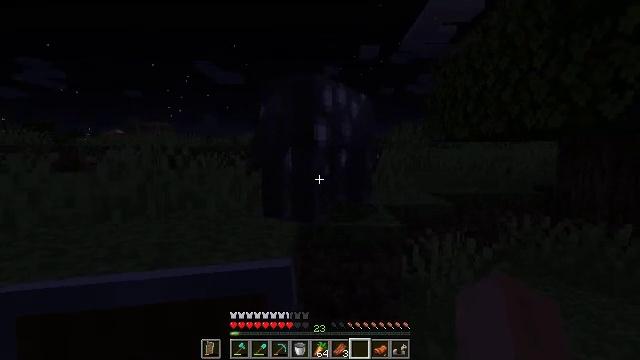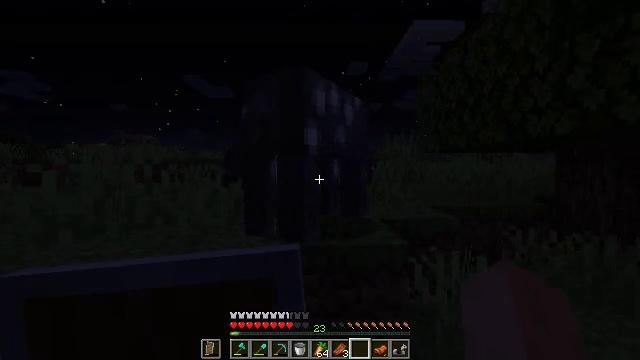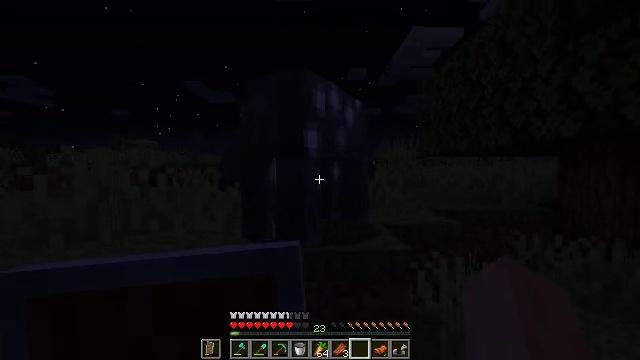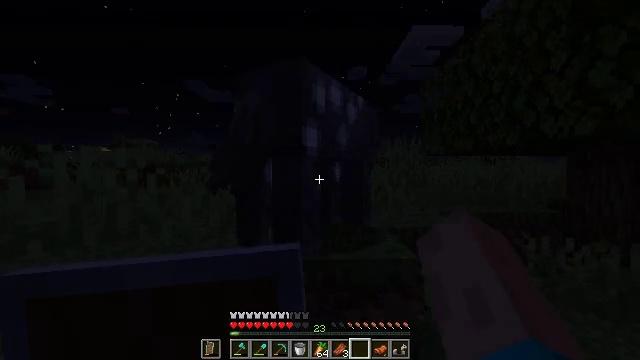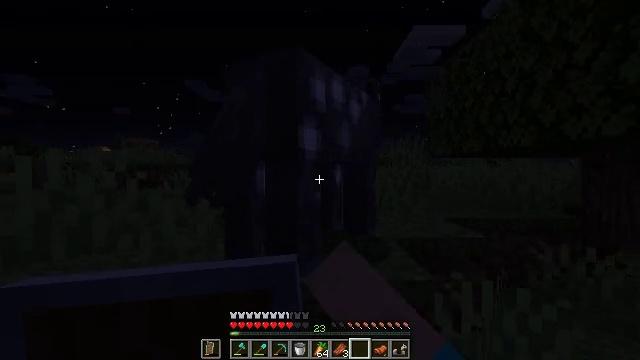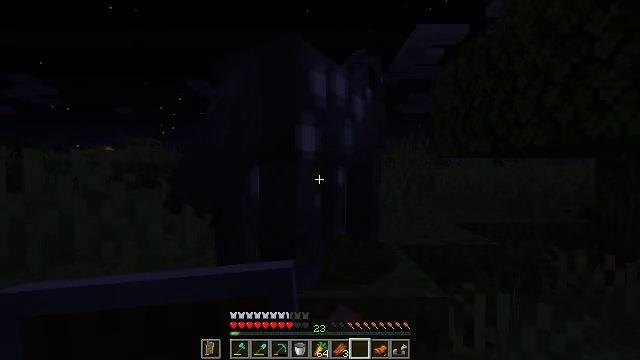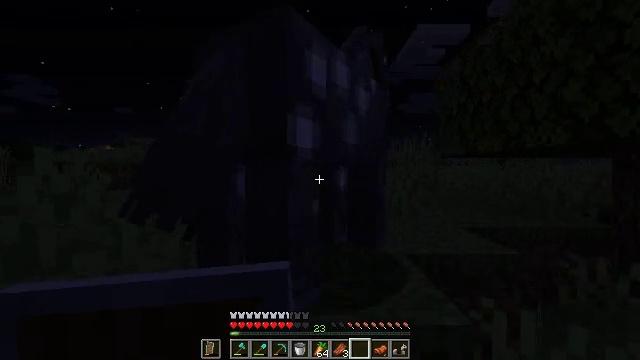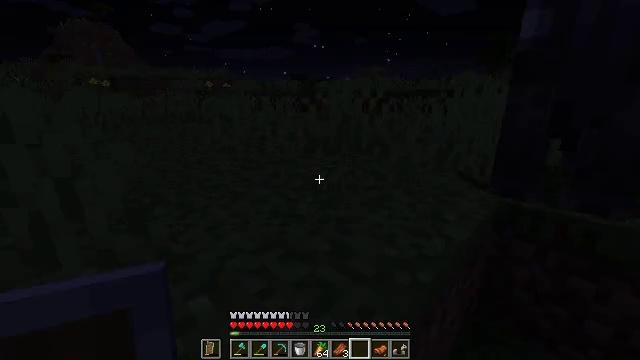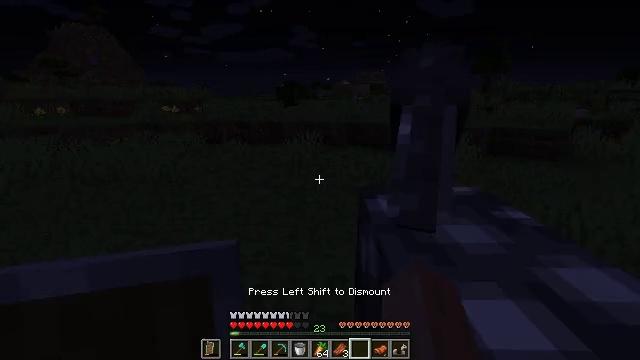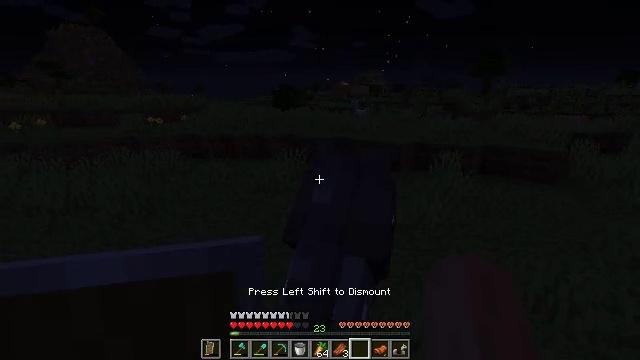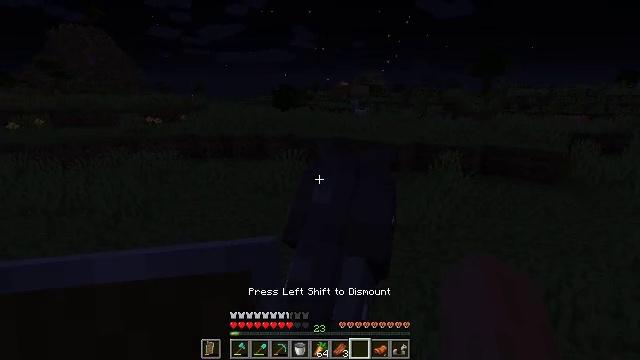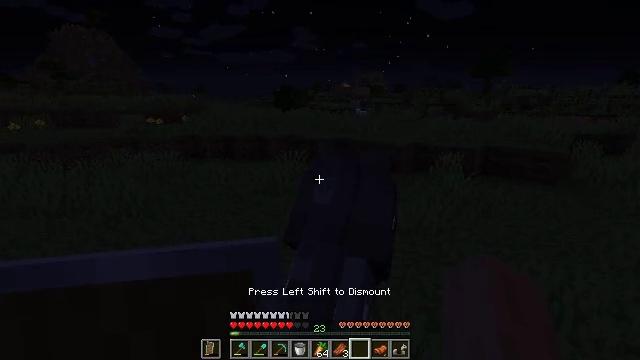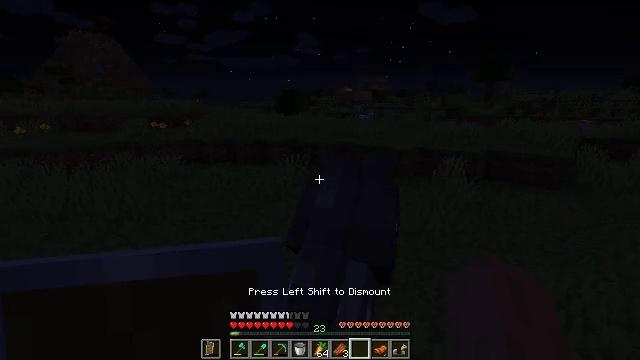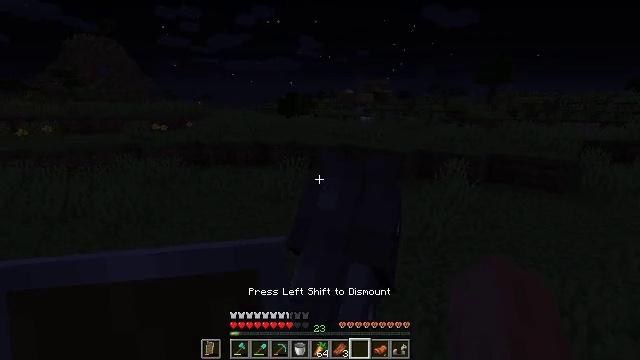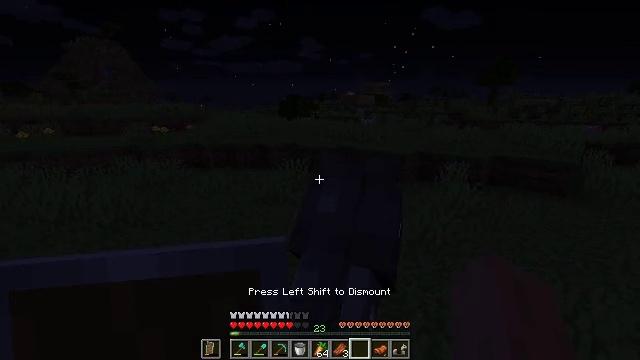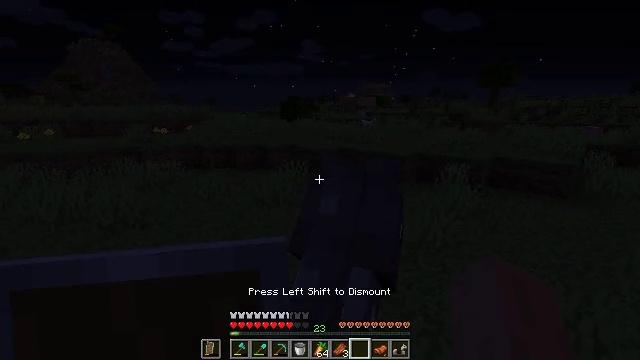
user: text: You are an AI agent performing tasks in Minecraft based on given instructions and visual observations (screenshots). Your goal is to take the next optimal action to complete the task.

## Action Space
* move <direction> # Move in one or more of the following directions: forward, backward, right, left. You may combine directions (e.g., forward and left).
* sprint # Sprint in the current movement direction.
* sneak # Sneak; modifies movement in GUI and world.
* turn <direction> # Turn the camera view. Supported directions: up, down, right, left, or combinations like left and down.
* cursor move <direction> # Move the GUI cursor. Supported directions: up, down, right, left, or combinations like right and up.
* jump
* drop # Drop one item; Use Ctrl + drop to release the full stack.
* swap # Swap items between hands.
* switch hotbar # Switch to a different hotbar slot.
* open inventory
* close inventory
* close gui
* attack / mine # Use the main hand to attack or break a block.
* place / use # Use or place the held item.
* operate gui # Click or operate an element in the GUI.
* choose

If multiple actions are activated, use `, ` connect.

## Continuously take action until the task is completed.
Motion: motion action
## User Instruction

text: Mine spruce planks to gather materials.
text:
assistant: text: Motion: move forward, turn right and up
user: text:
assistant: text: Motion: move forward, turn up, use / place
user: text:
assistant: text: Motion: move forward, use / place
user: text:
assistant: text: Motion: move forward, use / place
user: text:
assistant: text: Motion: move forward, use / place
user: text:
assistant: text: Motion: no_op
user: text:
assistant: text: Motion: no_op
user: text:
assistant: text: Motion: no_op
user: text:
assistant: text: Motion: no_op
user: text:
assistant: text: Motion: open inventory
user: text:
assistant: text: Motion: open inventory
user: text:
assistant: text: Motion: open inventory
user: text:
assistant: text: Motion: no_op
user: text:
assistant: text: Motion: move forward
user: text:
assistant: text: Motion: move forward
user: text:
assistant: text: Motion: move forward
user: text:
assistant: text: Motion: no_op
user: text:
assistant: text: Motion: move forward, sprint
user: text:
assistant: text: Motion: move forward, sprint
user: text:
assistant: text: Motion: move forward, sprint
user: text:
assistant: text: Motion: sprint
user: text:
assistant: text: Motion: move forward, sprint
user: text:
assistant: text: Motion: move forward
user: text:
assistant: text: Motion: move forward
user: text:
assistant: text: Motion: move forward
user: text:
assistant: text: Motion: move forward, close inventory
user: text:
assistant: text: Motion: move forward, close inventory
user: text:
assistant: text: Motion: open gui
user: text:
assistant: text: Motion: move forward
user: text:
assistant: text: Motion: move forward, sprint